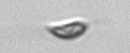
Label: Cryptophyta